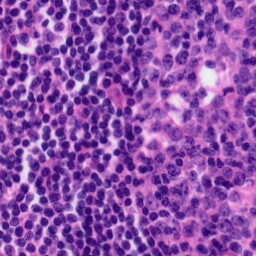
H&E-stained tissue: Tonsil